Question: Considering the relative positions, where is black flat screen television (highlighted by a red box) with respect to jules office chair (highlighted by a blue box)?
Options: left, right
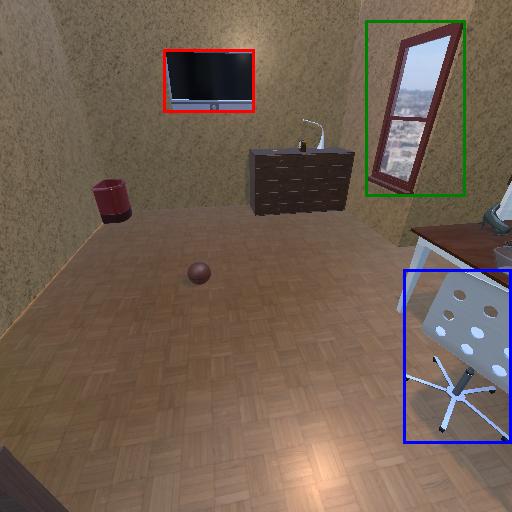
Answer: left